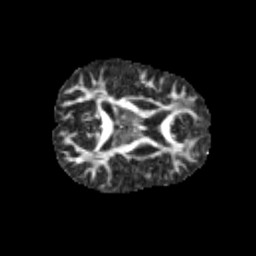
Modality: FA
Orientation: axial
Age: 9
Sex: male
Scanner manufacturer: siemens
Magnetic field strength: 3 T
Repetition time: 3.8 s
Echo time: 0.07 s